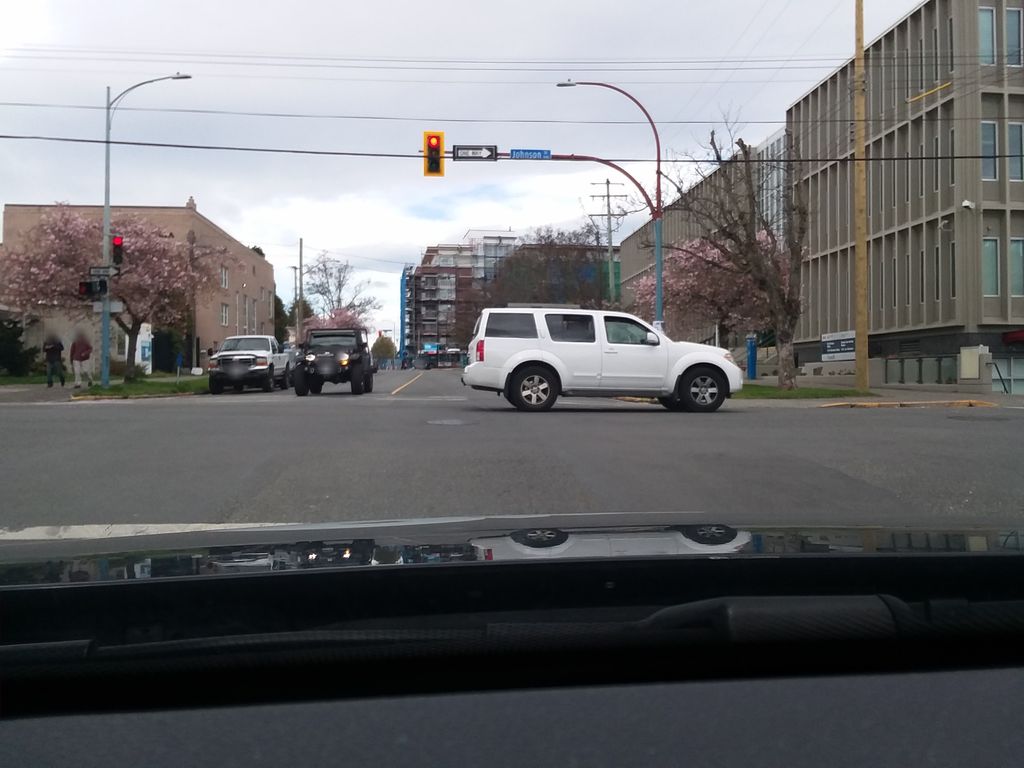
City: victoria